Question: I have a problem with 'margin-top/bottom' on '<a>' elements - it doesn't seem to work.
This is the HTML code:
'''
<div class="pages-link">
<a href="#">1</a>
<a href="#">2</a>
<a href="#">3</a>
....
</div>
'''
This is the CSS code:
'''
.pages-link {
margin:2em 0;
word-spacing:.25em;
}
.pages-link a {
background:#d7d7d7;
border:1px solid #ccc;
-moz-border-radius:3px;
-webkit-border-radius:3px;
-khtml-border-radius:3px;
border-radius:3px;
color:#333;
padding:.3em .5em;
text-decoration:none;
}
'''
This is how the final result looks like. The problem is obvious, I want 5 or 10px of 'margin-bottom' for the '<a>' elements, but the property doesn't get applied.

What am I missing?
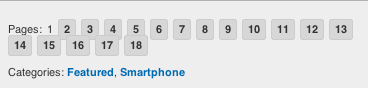
Answer: You need to add 'display: inline-block;' to your anchor selector. Anchors are by definition inline elements and do not accept width, height, margin etc until they are defined as block level or inline-block elements.